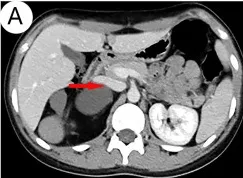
CT scan of blood vessels: No abnormalities in bilateral renal arteries were discovered in CT imaging of renal arteries. A part of inferior vena cava below the lower border of the liver segment is confined by the mass of the right adrenal gland, and the venous lumen is a local stenosis; different layers show that the vena cava is compressed, including transverse [, arrow.
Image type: radiology (ct)